Question: I'm looking for a way to create programmatically an 'UIBarButtonItem' that looks like a back button of 'UINavigationBar'.
Apparently seems like that the back button appears only after a push on the 'UINavigationController'.

So I'm able to insert only a button with the "cancel" style. But my goal is to create a button with the "New Item" style.
Ideas ?
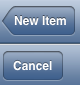
Answer: the short answer is you cannot do it.
you can save an image and you can put the image to that position, but the back button is managed by private part of the 'UINavigationBar'.